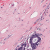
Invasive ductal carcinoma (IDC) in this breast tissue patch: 0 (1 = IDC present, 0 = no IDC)